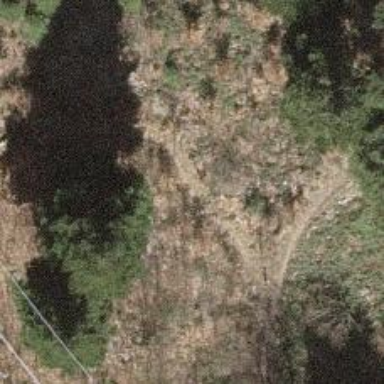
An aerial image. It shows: Unpaved path.